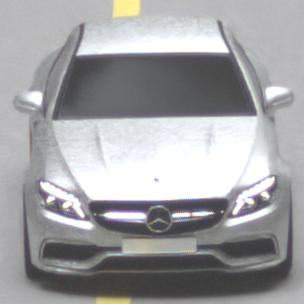
Make: Mercedes-Benz
Model: C 43 AMG
Detailed model: C-Class (205) AMG Limousine
Model produced from: 2016/10
Model produced until: 2018/04
Doors: 4
Color: white
Road condition: dry road
Daytime: midday
Contrast: medium contrast